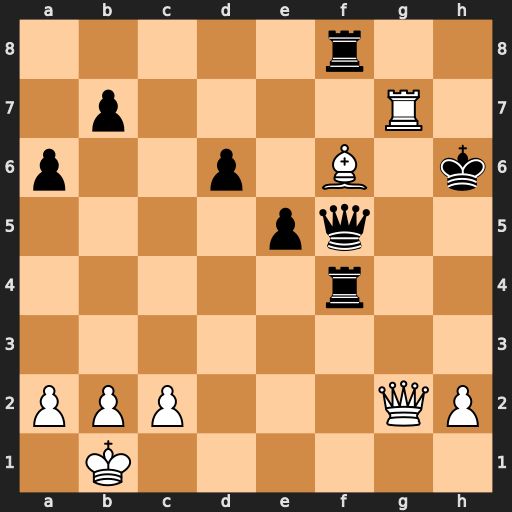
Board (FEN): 5r2/1p4R1/p2p1B1k/4pq2/5r2/8/PPP3QP/1K6
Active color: w
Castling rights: -
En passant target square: -
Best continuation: Rh7+ Qxh7 Qg5#